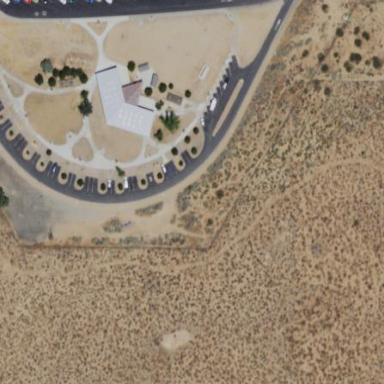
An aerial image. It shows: Rest area on the road with picnic tables.